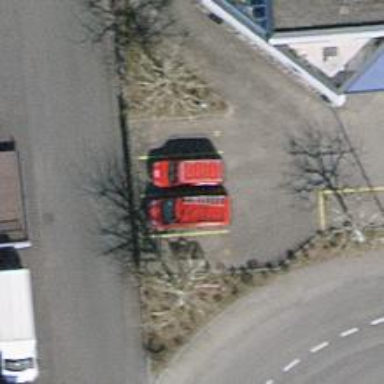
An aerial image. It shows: Road serving as parking aisle.